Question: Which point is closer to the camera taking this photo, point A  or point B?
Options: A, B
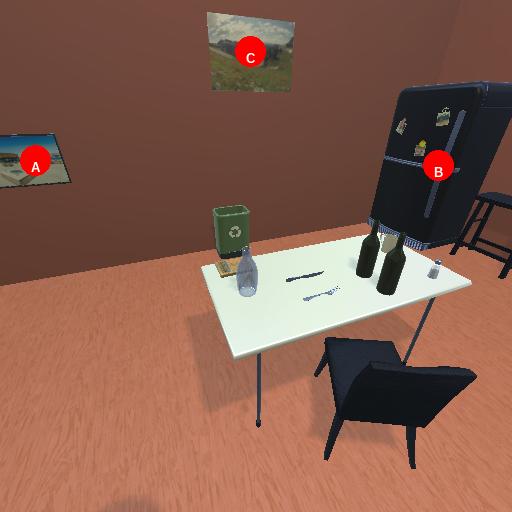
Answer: A